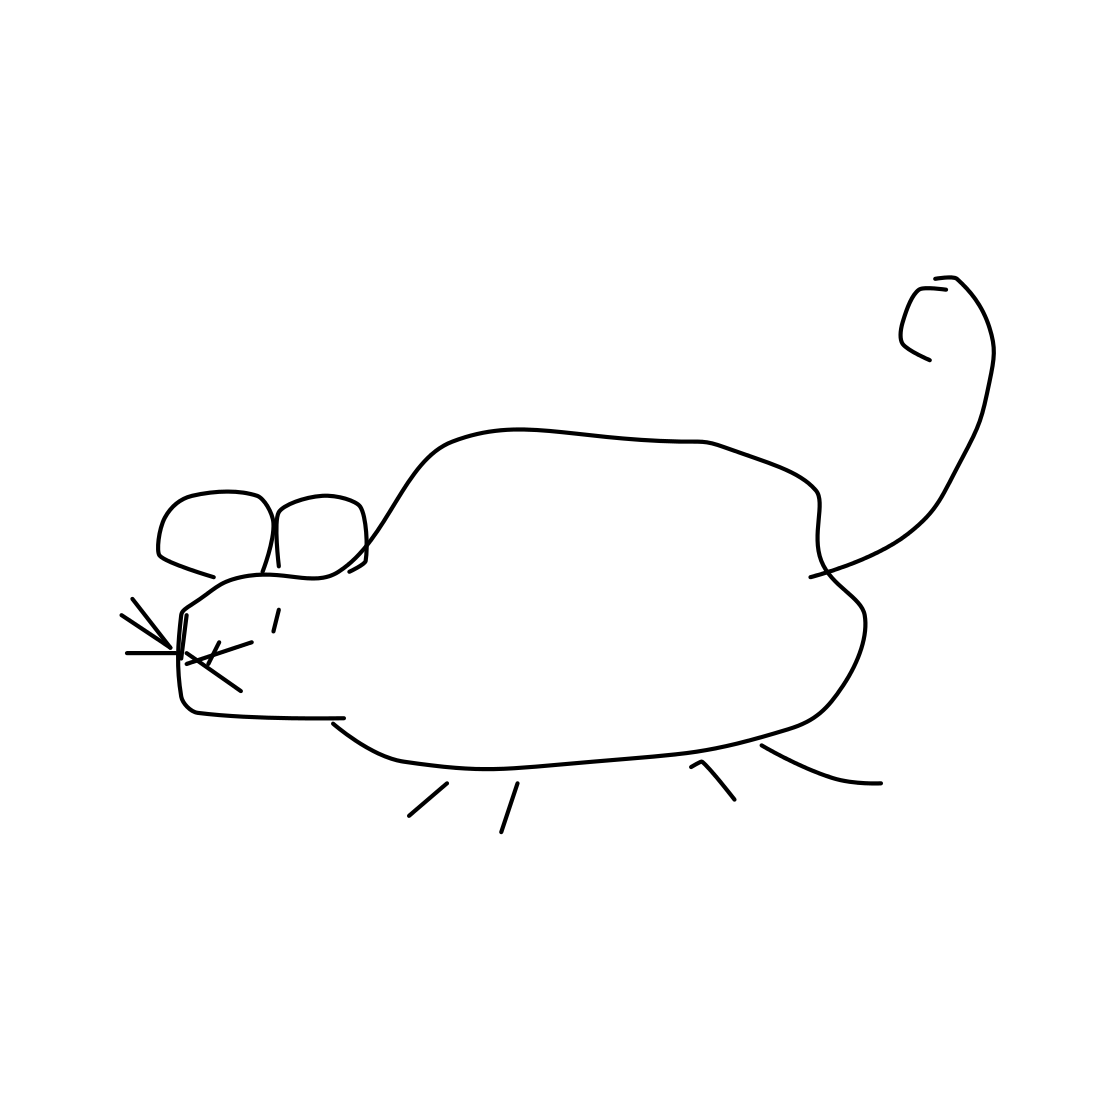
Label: mouse (animal)